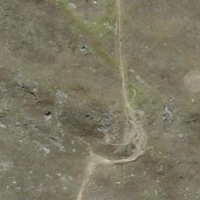
EUNIS habitat code: 26
Species observed at this site:
Oenanthe oenanthe
Montifringilla nivalis
Motacilla alba